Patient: sex M, age 64
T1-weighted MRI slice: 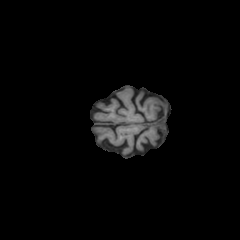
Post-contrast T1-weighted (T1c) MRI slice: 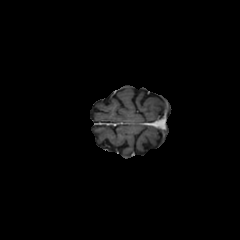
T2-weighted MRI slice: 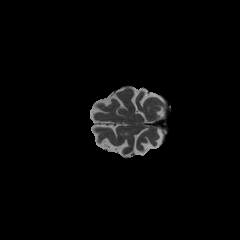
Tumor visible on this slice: no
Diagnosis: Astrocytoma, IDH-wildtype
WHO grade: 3